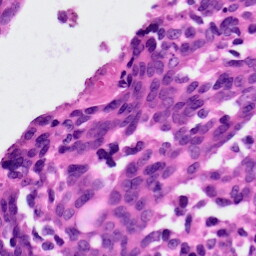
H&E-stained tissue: Ovarian